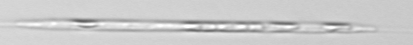
Label: Rhizosolenia